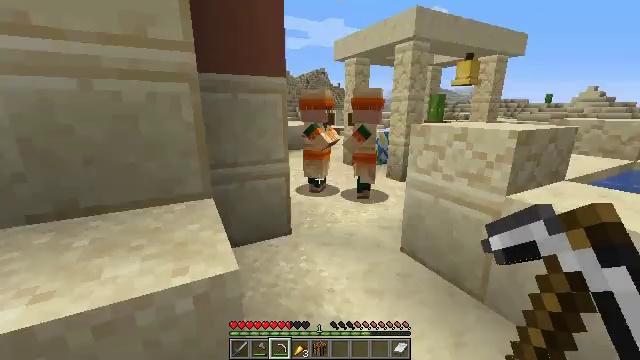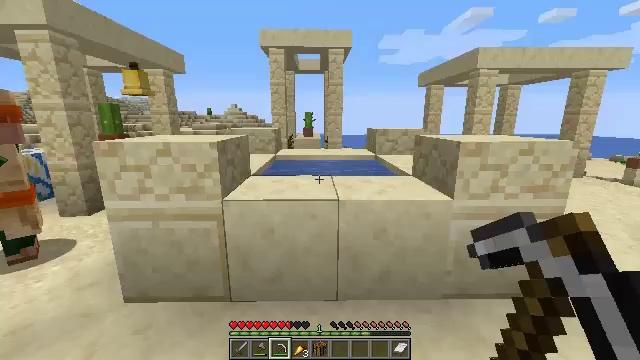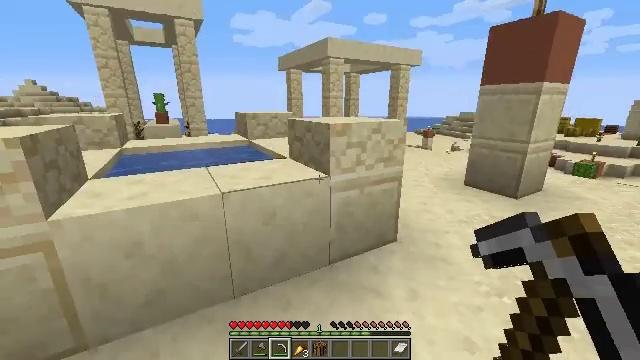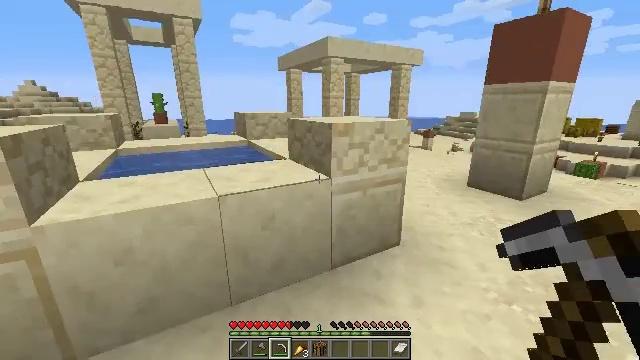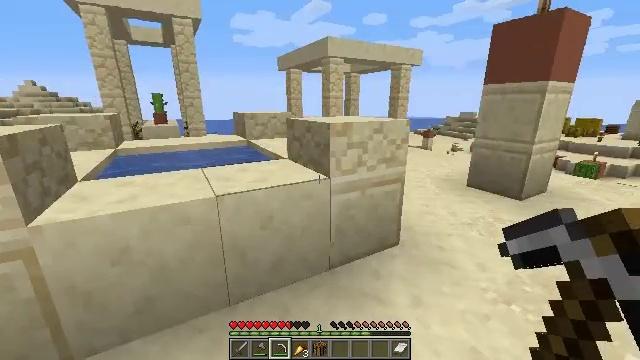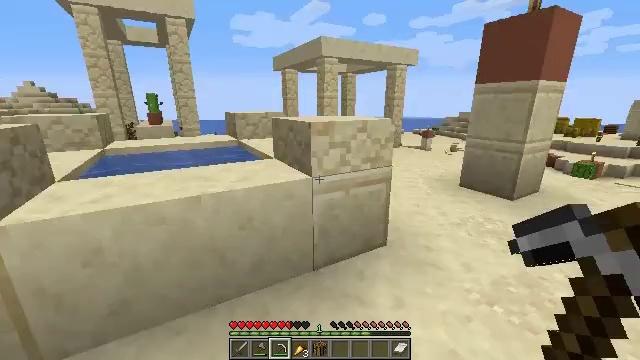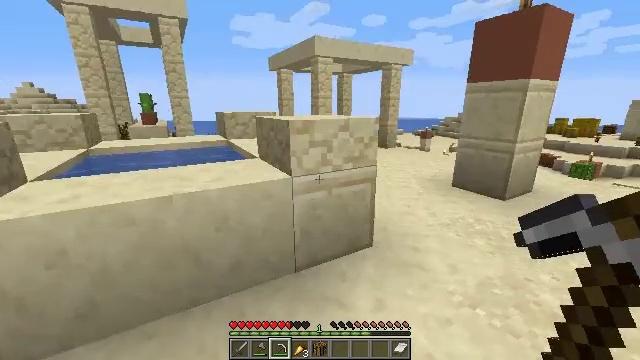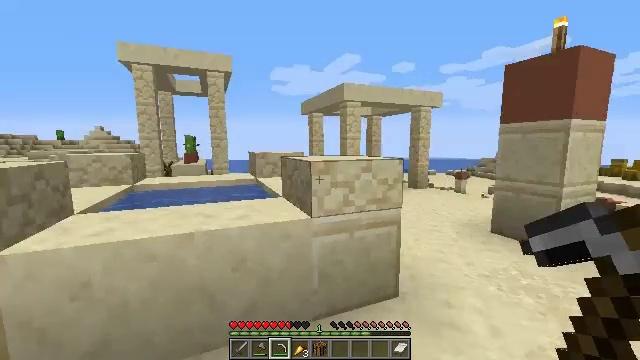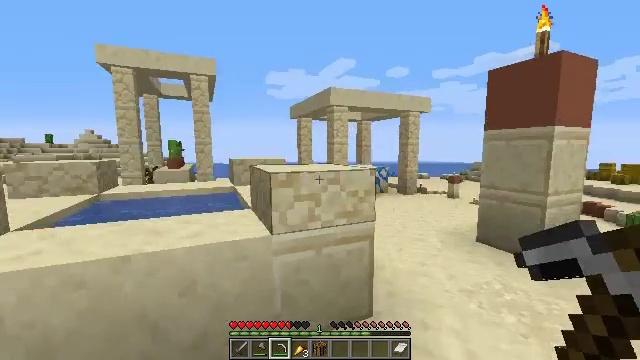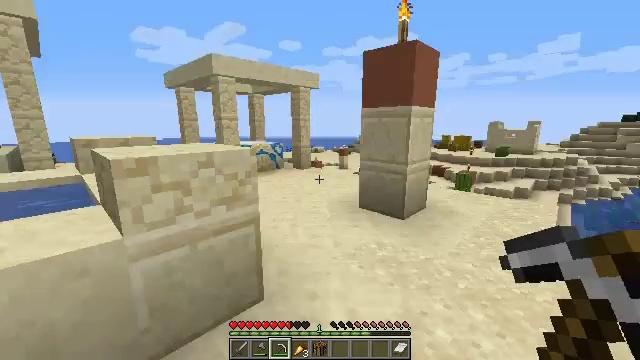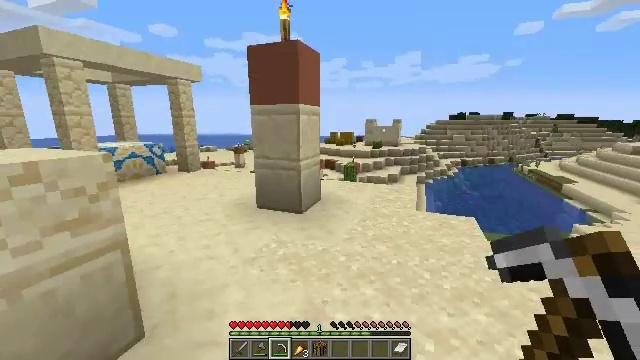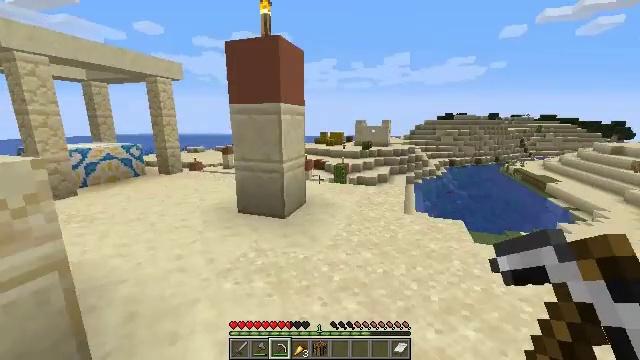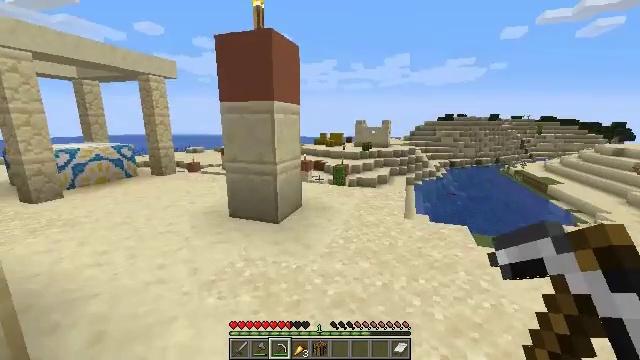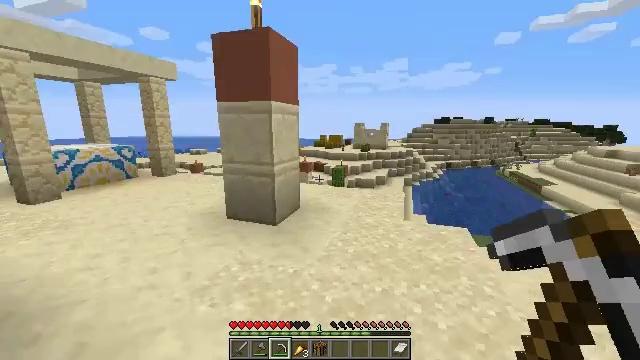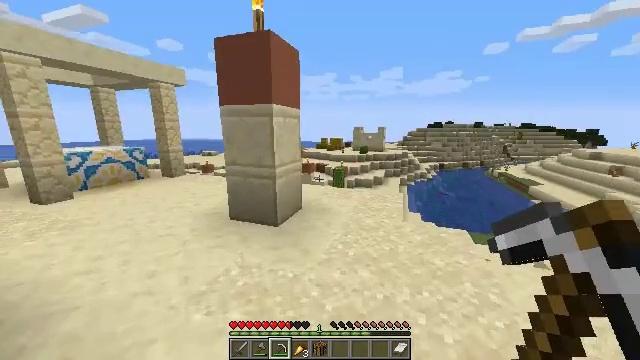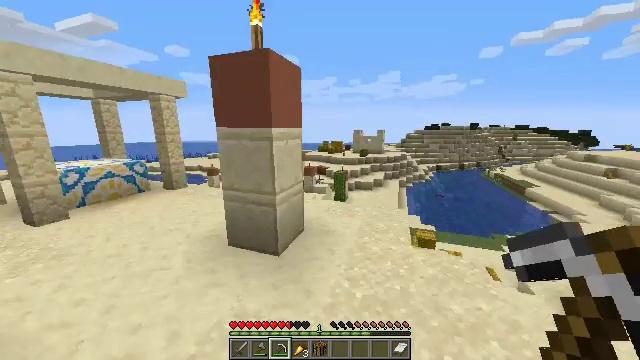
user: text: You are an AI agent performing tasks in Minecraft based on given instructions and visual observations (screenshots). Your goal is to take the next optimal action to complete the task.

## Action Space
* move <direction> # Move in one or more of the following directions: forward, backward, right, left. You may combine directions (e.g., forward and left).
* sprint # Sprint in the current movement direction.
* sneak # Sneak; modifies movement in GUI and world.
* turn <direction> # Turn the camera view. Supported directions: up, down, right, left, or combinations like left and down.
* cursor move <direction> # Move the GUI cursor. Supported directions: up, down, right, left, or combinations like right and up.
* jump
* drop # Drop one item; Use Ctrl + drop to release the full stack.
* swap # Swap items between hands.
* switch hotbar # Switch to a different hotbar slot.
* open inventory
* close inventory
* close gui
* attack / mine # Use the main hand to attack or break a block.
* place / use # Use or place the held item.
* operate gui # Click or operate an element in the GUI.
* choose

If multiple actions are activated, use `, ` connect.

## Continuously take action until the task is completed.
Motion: motion action
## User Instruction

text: Gather hay blocks from the farm.
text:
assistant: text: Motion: move forward and move left, turn right and up
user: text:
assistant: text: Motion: move forward and move left, turn right and down
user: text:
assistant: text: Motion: move right
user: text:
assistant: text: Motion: move right
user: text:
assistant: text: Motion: move right
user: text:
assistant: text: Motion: move forward and move right
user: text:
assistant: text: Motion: move forward and move right, turn left and up
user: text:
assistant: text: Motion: move forward and move right, turn right and up
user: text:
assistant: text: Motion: move forward and move right, turn right and down
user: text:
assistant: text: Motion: move forward and move right, turn right
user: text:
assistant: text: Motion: move forward, turn right
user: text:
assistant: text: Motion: move forward, sprint
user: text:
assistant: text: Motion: move forward, sprint
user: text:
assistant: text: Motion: move forward, sprint
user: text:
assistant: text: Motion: move forward, sprint, jump
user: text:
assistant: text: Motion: move forward, jump
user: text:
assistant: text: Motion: move forward, jump
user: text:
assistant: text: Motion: move forward, jump
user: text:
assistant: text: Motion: move forward, jump
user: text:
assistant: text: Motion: move forward, jump
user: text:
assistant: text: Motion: move forward, jump
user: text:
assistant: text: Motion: move forward and move right, jump
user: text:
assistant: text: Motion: move forward and move right, turn left, jump
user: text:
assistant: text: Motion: move forward and move right, jump
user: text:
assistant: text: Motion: move forward and move right, jump
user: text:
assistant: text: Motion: move forward, turn left and down, jump
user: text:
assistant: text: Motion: move forward, turn left and down, jump
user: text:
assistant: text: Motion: move forward, turn down, jump
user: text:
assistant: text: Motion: move forward
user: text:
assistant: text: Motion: move forward, turn left and down